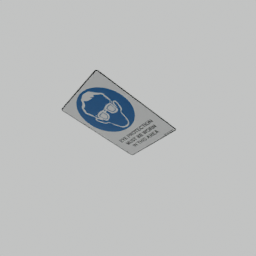
Label: decoration